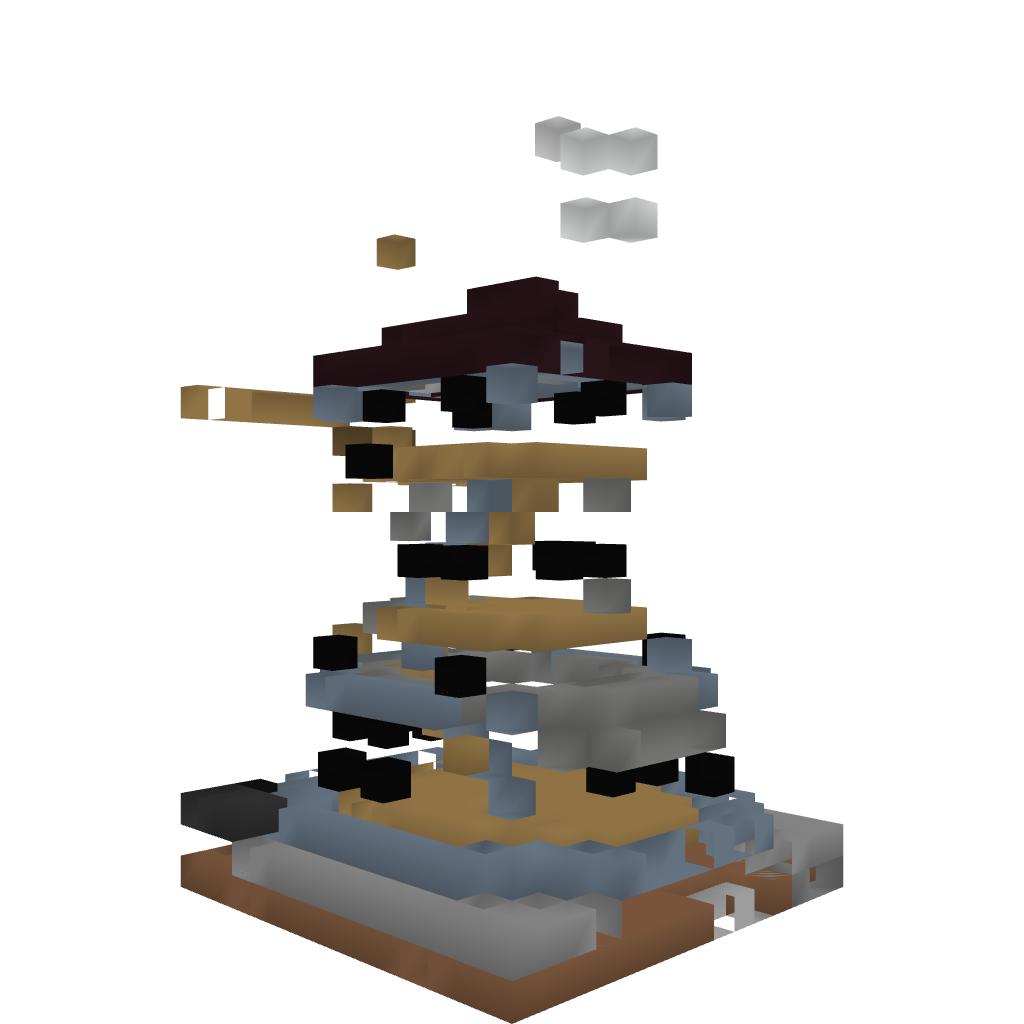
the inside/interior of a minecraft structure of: Windmill